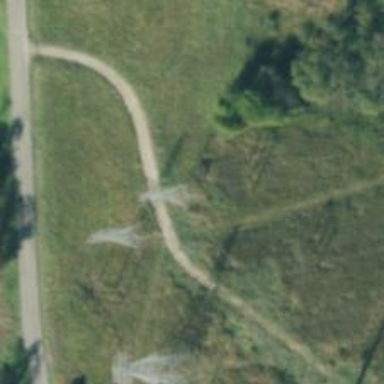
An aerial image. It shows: Lattice structure tower used for power distribution.